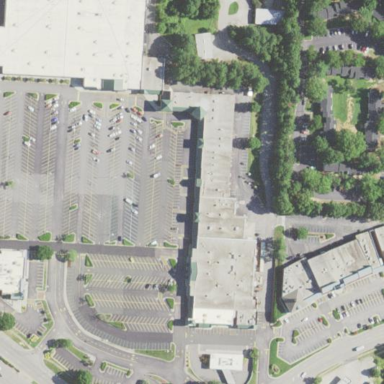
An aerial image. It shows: Retail area.